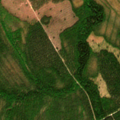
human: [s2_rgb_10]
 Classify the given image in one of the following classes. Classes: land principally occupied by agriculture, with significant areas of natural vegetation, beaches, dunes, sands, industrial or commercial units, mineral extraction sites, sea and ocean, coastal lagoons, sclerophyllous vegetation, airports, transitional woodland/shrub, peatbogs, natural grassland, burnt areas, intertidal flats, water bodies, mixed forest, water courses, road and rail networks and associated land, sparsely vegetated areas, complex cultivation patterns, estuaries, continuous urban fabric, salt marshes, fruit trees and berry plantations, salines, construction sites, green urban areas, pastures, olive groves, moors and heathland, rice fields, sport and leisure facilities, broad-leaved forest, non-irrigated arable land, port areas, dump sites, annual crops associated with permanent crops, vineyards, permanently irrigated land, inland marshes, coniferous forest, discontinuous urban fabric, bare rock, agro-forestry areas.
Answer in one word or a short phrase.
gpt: coniferous forest, mixed forest, transitional woodland/shrub